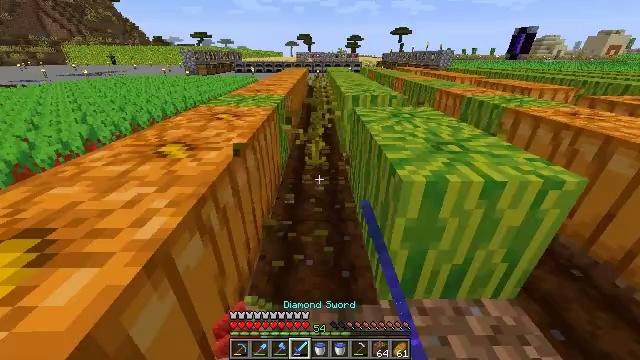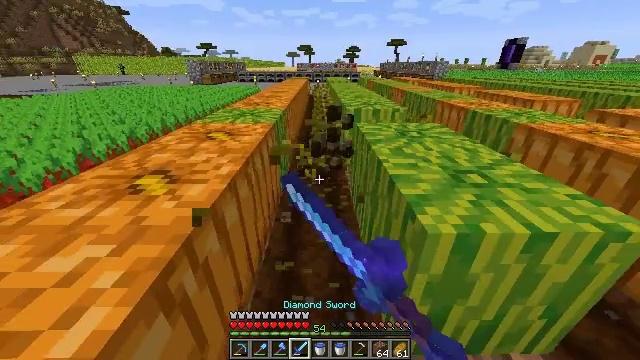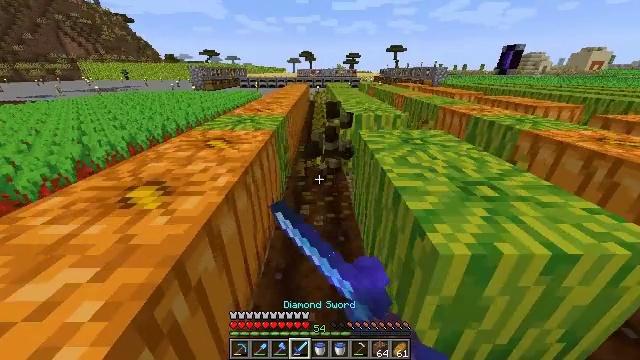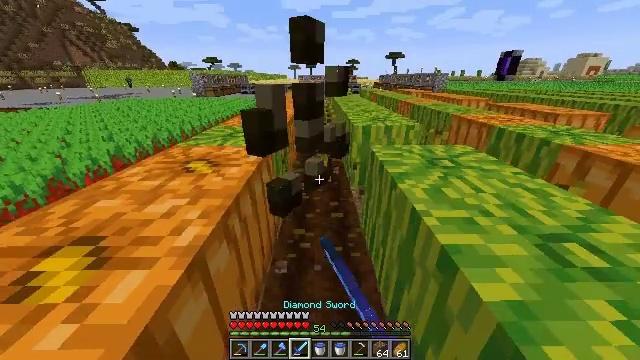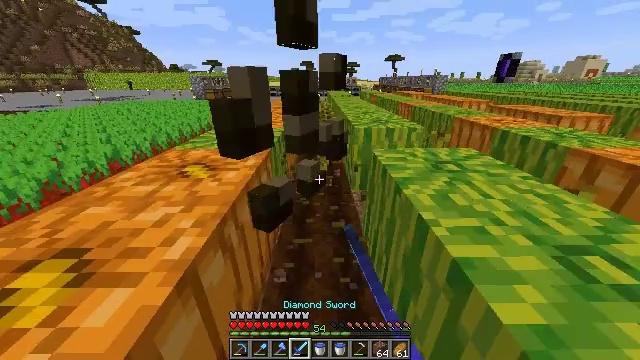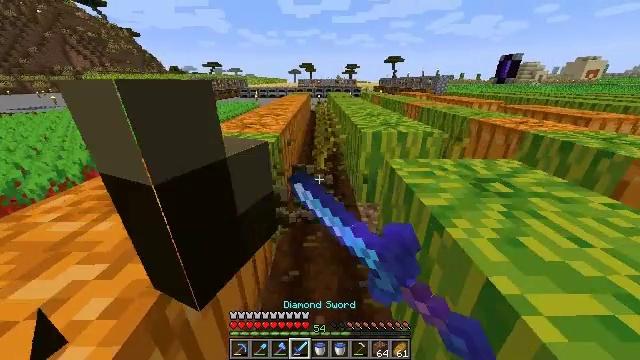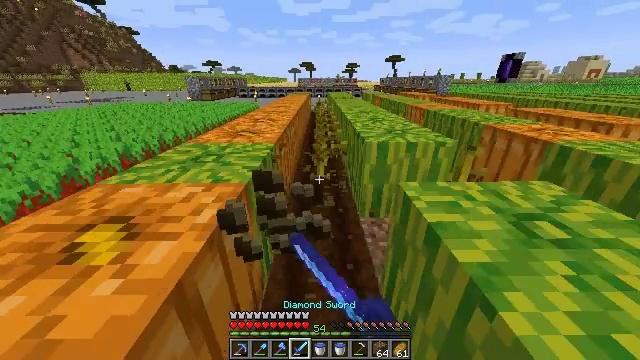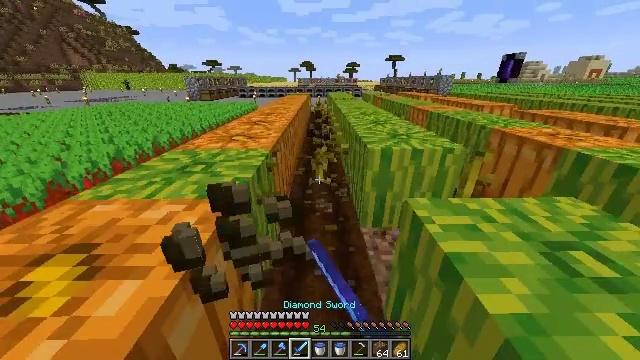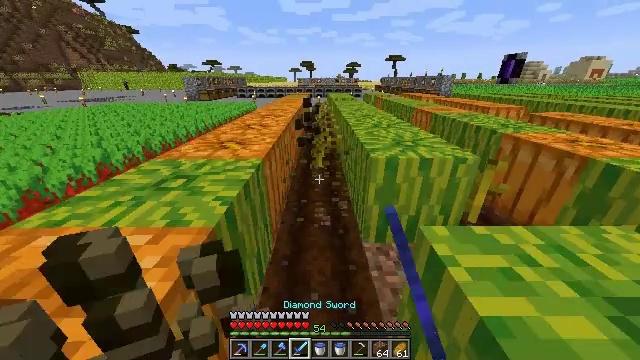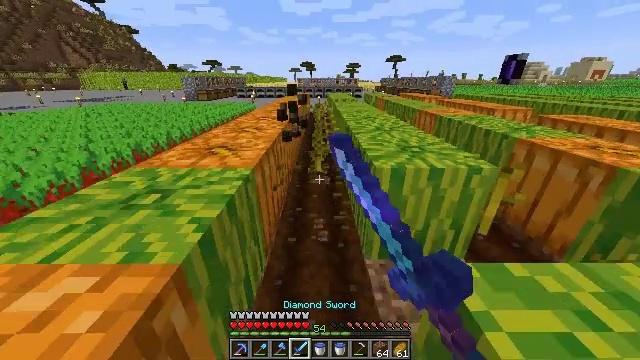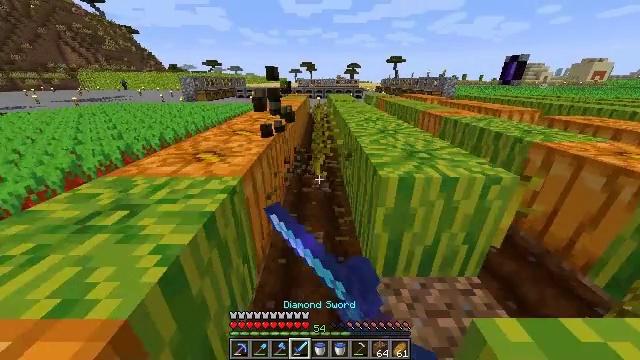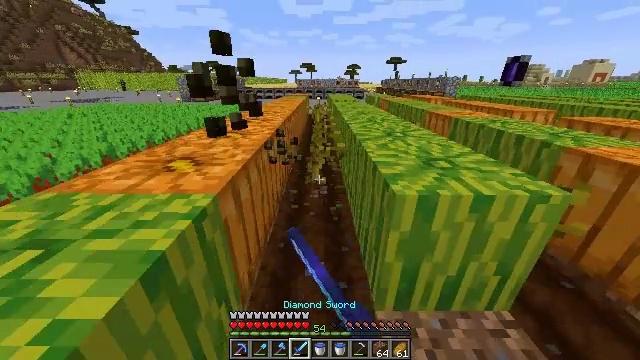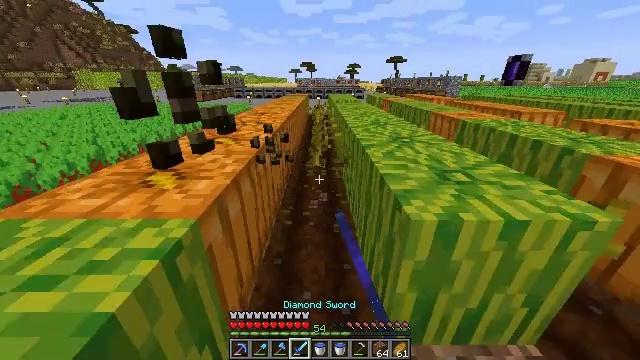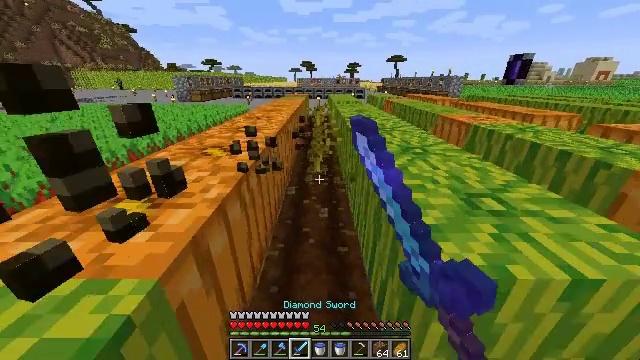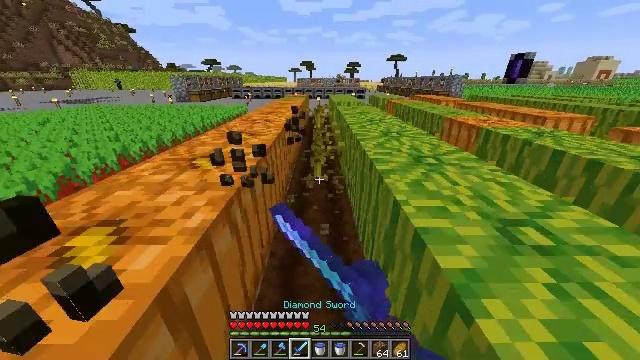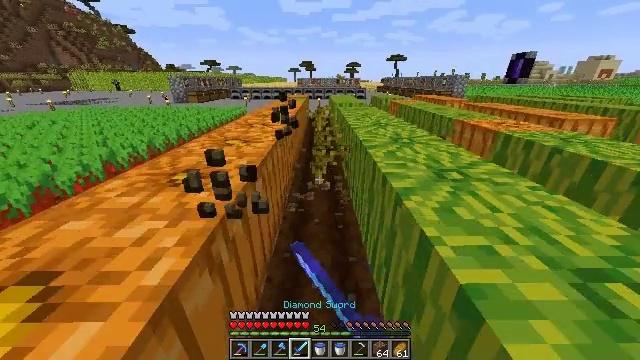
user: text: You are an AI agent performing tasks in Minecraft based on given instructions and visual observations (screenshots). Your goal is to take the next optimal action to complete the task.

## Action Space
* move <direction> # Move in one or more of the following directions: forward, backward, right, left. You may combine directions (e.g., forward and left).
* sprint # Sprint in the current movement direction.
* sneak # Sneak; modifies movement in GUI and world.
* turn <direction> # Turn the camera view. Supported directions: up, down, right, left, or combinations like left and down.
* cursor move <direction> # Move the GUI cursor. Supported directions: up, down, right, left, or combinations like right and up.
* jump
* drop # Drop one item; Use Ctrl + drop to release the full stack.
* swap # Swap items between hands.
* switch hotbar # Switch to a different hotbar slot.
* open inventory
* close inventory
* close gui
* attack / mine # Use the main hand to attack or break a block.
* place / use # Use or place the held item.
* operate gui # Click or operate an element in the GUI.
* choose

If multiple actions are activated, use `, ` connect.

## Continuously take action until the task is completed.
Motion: motion action
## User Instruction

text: Destroy the attached melon stem.
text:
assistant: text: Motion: move forward, turn up, attack / mine
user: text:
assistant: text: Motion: move forward, turn up, attack / mine
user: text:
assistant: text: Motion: move forward, attack / mine
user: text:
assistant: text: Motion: move forward, attack / mine
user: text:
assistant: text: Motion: move forward, attack / mine
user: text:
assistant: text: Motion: move forward, attack / mine
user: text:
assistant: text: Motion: move forward, attack / mine
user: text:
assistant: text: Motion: move forward, attack / mine
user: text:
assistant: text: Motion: move forward, attack / mine
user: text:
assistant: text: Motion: move forward, attack / mine
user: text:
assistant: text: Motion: move forward, attack / mine
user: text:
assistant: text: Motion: move forward, attack / mine
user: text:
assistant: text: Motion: move forward, attack / mine
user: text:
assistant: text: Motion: move forward, sprint, attack / mine
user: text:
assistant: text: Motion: move forward, sprint, attack / mine
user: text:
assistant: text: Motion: move forward, sprint, attack / mine
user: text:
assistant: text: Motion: move forward, sprint, attack / mine
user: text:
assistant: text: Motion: move forward, sprint, attack / mine
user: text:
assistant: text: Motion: move forward, sprint, attack / mine
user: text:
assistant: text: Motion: move forward, sprint, attack / mine
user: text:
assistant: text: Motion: move forward, sprint, attack / mine
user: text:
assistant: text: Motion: move forward, sprint, attack / mine
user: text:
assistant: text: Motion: move forward, sprint, attack / mine
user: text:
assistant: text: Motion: move forward, sprint, attack / mine
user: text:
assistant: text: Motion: move forward, sprint, attack / mine
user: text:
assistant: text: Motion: move forward, sprint, attack / mine
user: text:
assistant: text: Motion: move forward, sprint, attack / mine
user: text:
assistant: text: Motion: sprint, attack / mine